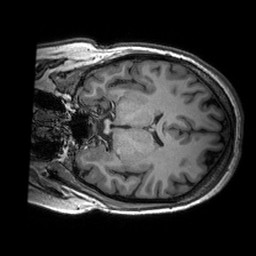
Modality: T1w
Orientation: coronal
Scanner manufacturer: siemens
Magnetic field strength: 3 T
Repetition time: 2.53 s
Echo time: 0.00288 s